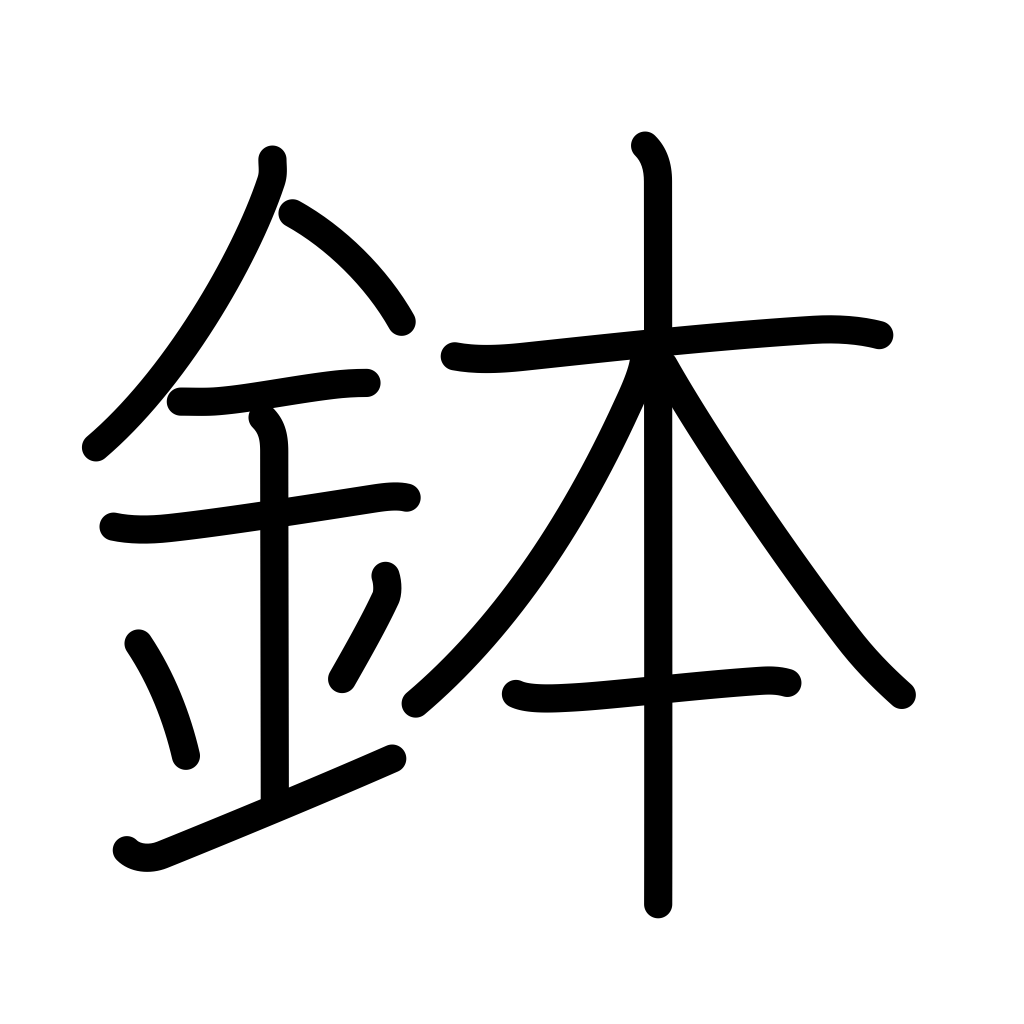
Meaning: bowl, rice tub, pot, crown